Question: ## My models
I'm trying to create a form for an . This annotation belongs to a , and each annotation should have one . A map can have many annotations.

I first created the association by letting both and 'has_one' , but later I switched to using a polymorphic 'boundary_object'. The error was the same regardless.
'''
has_one :boundary, :as => :boundary_object # <= Map
has_one :boundary, :as => :boundary_object # <= Annotation
belongs_to :boundary_object, :polymorphic => true # <= Boundary
'''
---
## Views and Controller
Here's the thing: First I used 'Boundary.new' to create a new boundary object here, since I didn't have a pre-set annotation object, since the form can be submitted multiple times.
### maps/show.html.erb
'''
<%= form_for([@map, Annotation.new], :remote => true ) do |f| %>
<%= f.text_area :body, :cols => 80, :rows => 10, :style => "width: 500px" %>
<%= f.fields_for Boundary.new do |b| %>
<%= b.text_field :ne_x, :style => "display:none" %>
<%= b.text_field :ne_y, :style => "display:none" %>
<%= b.text_field :sw_x, :style => "display:none" %>
<%= b.text_field :sw_y, :style => "display:none" %>
<% end %>
<% end %>
'''
I could use 'f.fields_for :boundary' too, if I have this in the 'maps_controller.rb':
'''
@annotation = @map.annotations.build
@annotation.boundary = Boundary.new
'''
But the result is still the same.
### annotations_controller.rb
'''
def create
@annotation = Annotation.new(params[:annotation])
respond_to do |format|
if @annotation.save
format.js { }
end
end
'''
---
## The Error
When submitting that form, this results in the following error at the first line in the 'create' method.
> ActiveRecord::AssociationTypeMismatch (Boundary(#<PHONE>) expected, got ActiveSupport::HashWithIndifferentAccess(#<PHONE>))
Obviously, the form works without the whole boundary thing. These are the parameters submitted:
'''
{
"utf8"=>"",
"authenticity_token"=>"6GDF6aDc6GMR3CMP+QzWKZW9IV9gSxfdkxipfg39q7U=",
"annotation"=>
{
"body"=>"foo bar",
"boundary"=>
{
"ne_x"=>"11312",
"ne_y"=>"5919",
"sw_x"=>"6176",
"sw_y"=>"1871"
}
},
"map_id"=>"1"
}
'''
What do I have to do to be able to create the object for this annotation right away?
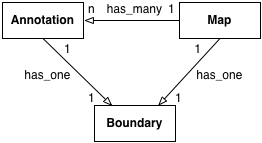
Answer: According to your associations:
, you need to build a new boundary object (see <URL>:
'''
def show
@map = ...
@annotation = @map.annotations.build
@boundary = @annotation.build_boundary # build new boundary
end
'''
, you need to edit your view:
'''
<%= form_for([@map, @annotation], :remote => true ) do |f| %>
<%= f.text_area :body, :cols => 80, :rows => 10, :style => "width: 500px" %>
<%= f.fields_for :boundary do |b| %>
...
<% end %>
<% end %>
'''
, check that you have for your Boundary in the Annotation model.
'''
accepts_nested_attributes_for :boundary
'''
The form will then look like this - note that the name of the association needs '_attributes':
'''
<input ... name="annotation[boundary_attributes][ne_x]" ... />
'''